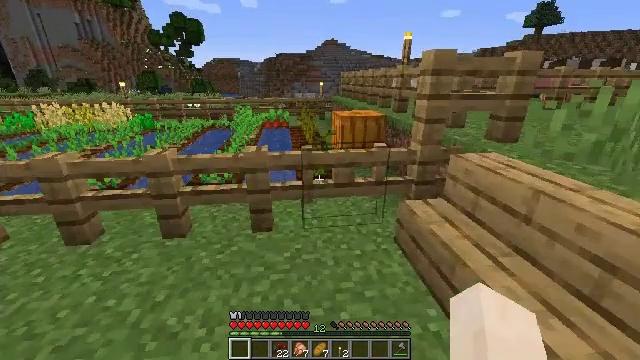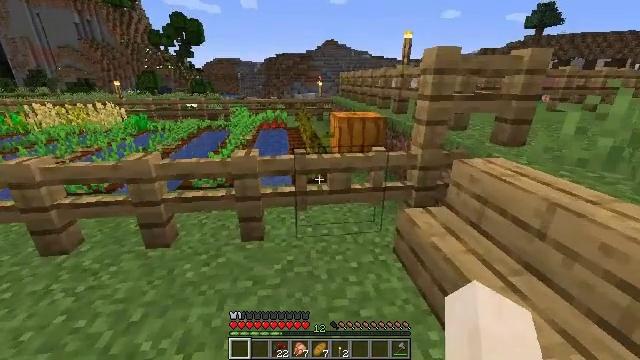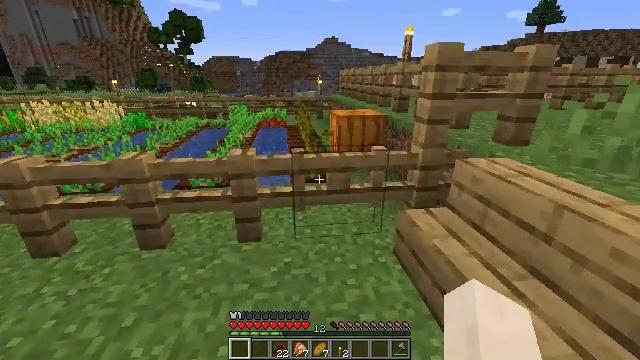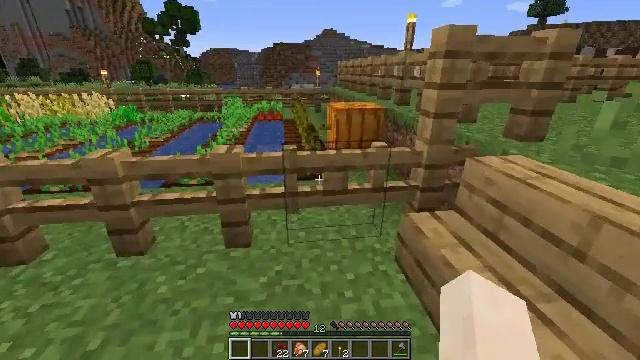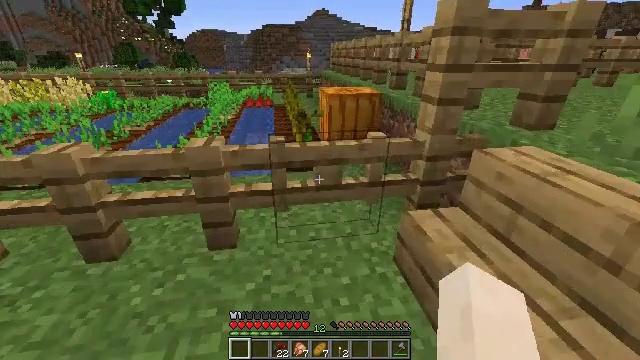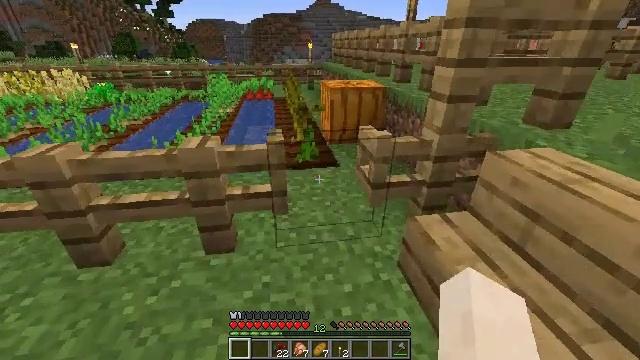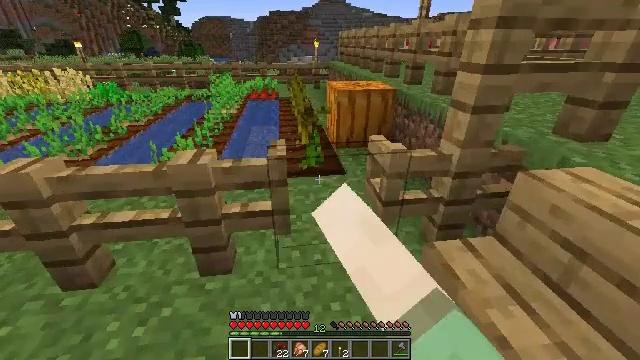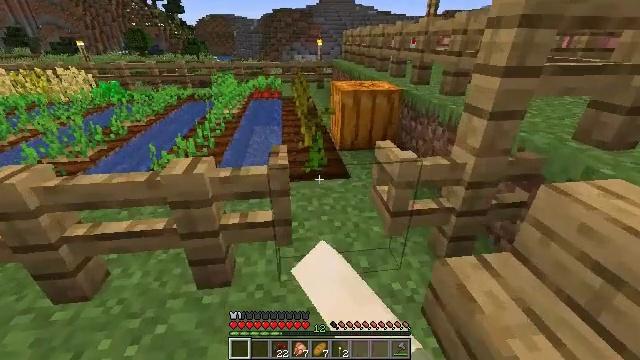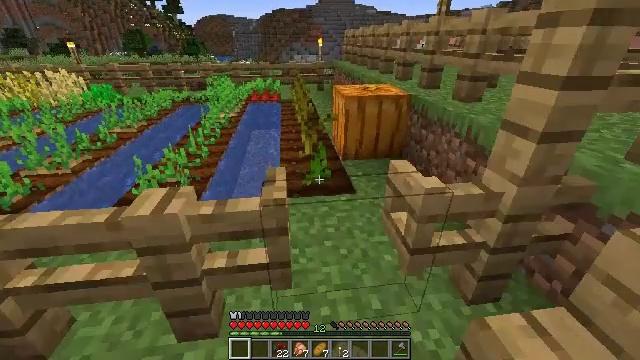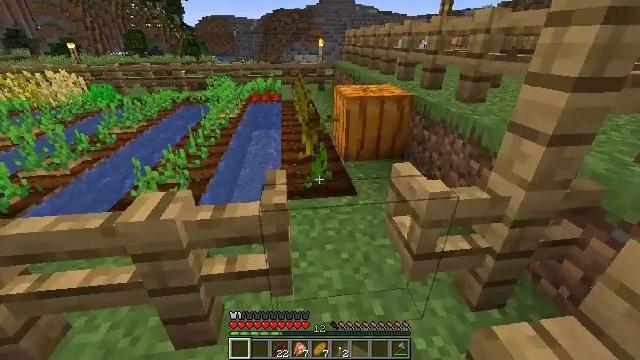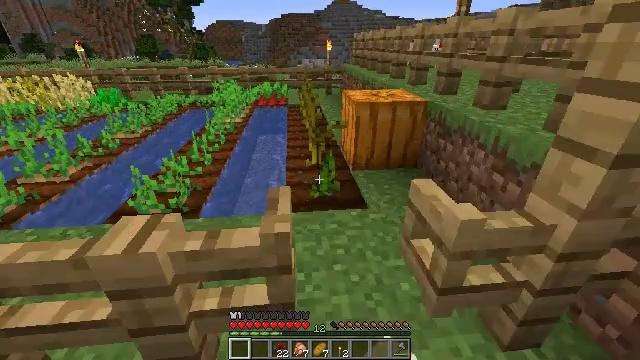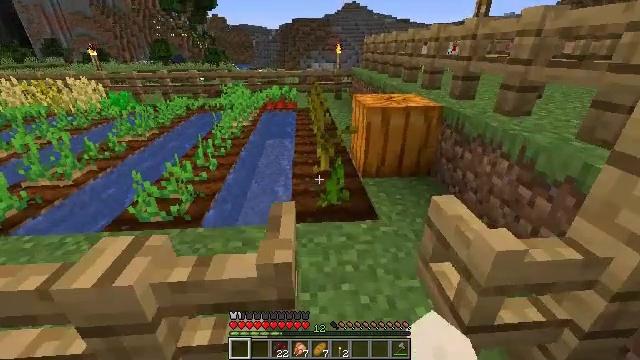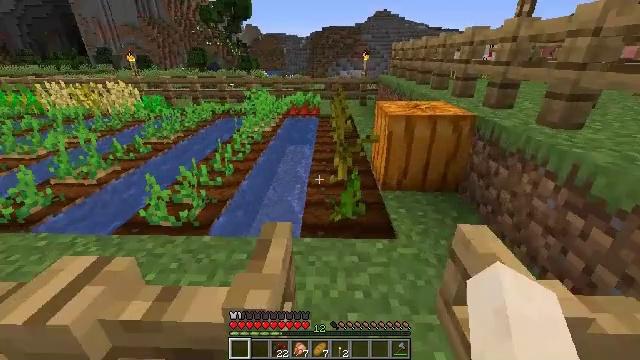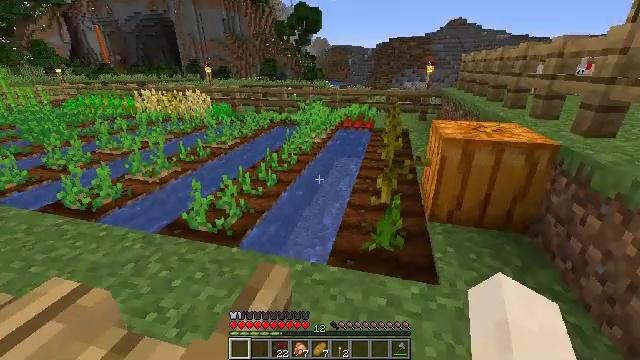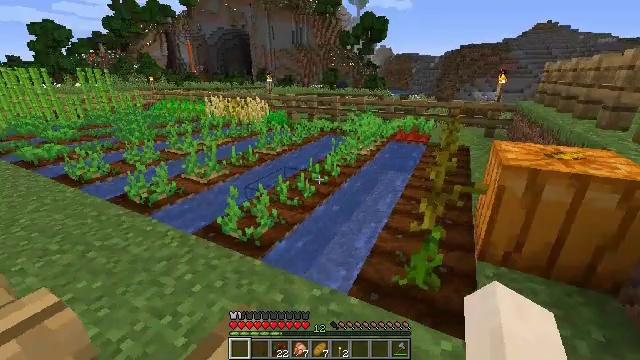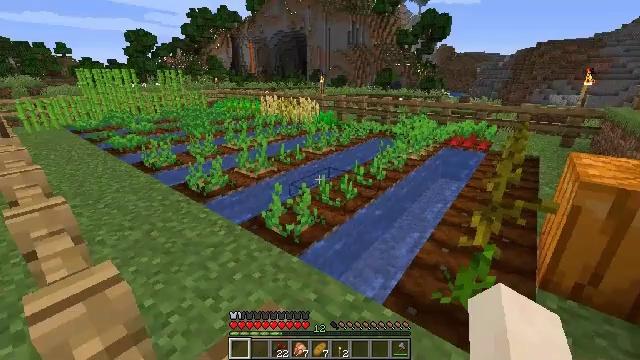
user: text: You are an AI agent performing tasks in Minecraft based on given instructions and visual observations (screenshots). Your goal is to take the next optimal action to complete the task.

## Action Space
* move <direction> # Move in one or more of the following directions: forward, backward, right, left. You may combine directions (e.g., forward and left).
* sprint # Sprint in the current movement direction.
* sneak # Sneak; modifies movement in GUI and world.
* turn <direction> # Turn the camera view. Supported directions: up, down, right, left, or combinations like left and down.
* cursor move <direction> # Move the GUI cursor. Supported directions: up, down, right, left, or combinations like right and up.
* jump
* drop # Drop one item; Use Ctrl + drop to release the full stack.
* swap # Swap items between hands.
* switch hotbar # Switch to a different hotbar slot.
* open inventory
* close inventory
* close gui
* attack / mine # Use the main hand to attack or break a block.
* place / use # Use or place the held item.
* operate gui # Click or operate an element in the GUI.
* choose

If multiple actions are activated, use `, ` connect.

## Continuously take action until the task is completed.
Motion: motion action
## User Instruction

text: Collect the pumpkin by holding left button.
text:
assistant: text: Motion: move forward
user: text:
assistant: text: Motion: move forward
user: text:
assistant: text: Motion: move forward, turn down
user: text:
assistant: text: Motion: move forward, turn right and down
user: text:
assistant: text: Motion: move forward, turn down, use / place
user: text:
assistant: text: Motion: move forward, turn left, use / place
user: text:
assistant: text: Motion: move forward, use / place
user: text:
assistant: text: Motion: move forward
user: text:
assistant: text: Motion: move forward
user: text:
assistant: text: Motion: move forward, turn left
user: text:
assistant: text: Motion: move forward and move right, turn left
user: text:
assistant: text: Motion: move forward and move right, turn left and up
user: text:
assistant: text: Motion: move forward and move right, turn left and up
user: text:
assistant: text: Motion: move forward and move right, turn left and up
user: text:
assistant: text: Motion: move forward and move right, turn left
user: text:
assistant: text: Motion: move forward
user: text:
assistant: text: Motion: move forward, turn right and down
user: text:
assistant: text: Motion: move forward, turn right and down
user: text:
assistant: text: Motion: move forward and move right, turn right and down
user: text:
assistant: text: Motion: move forward and move right, turn right and down
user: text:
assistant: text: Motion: move right
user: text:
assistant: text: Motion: move right
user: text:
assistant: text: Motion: move right
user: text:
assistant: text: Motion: move right
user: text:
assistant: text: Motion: move right
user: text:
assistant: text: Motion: attack / mine
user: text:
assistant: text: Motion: attack / mine
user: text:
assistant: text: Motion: attack / mine
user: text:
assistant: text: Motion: attack / mine
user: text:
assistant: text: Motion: attack / mine